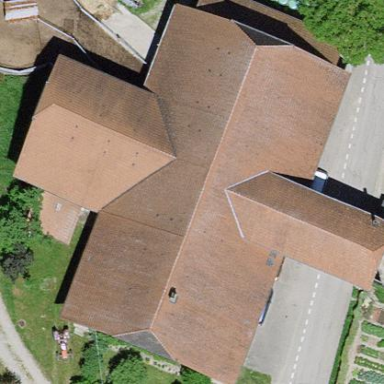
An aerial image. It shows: Farm building.